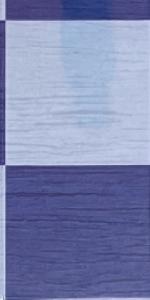
Label: Empty